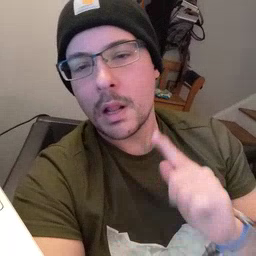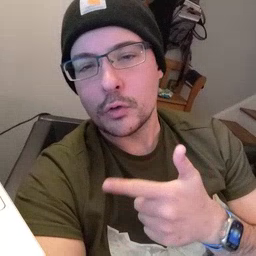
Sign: later